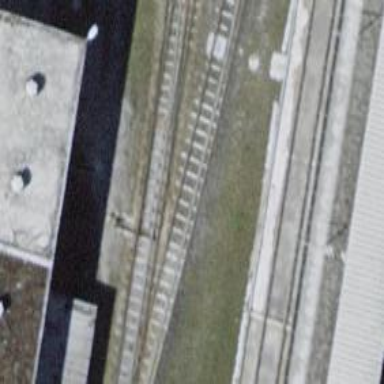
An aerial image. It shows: Railway switch.